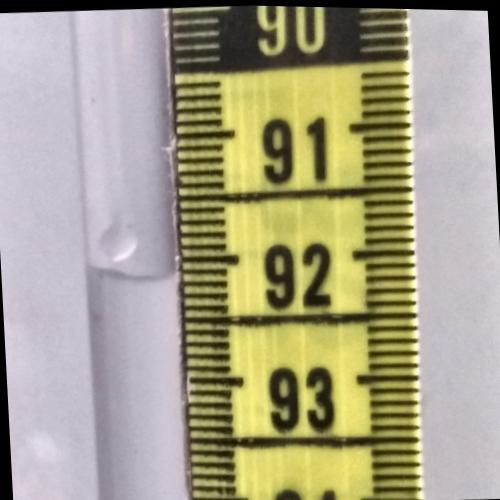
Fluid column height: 92.1 cm